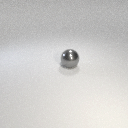
large gray metal sphere